Question: Similar to how <URL> does it - if you visit their website on your phone. this shows up:

Once you add it to your home screen, the rest of the app becomes available.
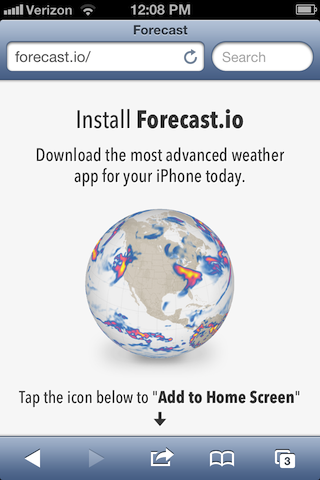
Answer: '''
window.navigator.standalone
'''
will result in 'true' if you have launched from the Home Screen or 'false' if the page is open in a browser. Documented very nicely by Apple in their <URL> and works with OS 2.1 and up.
For example:
'''
if (window.navigator.standalone) {
// fullscreen mode
}
'''